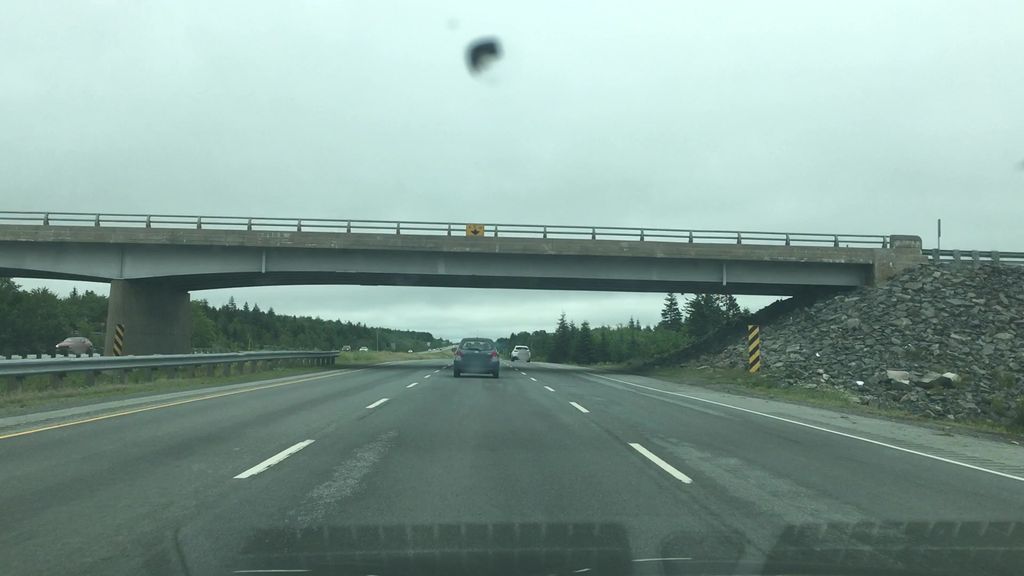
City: halifax